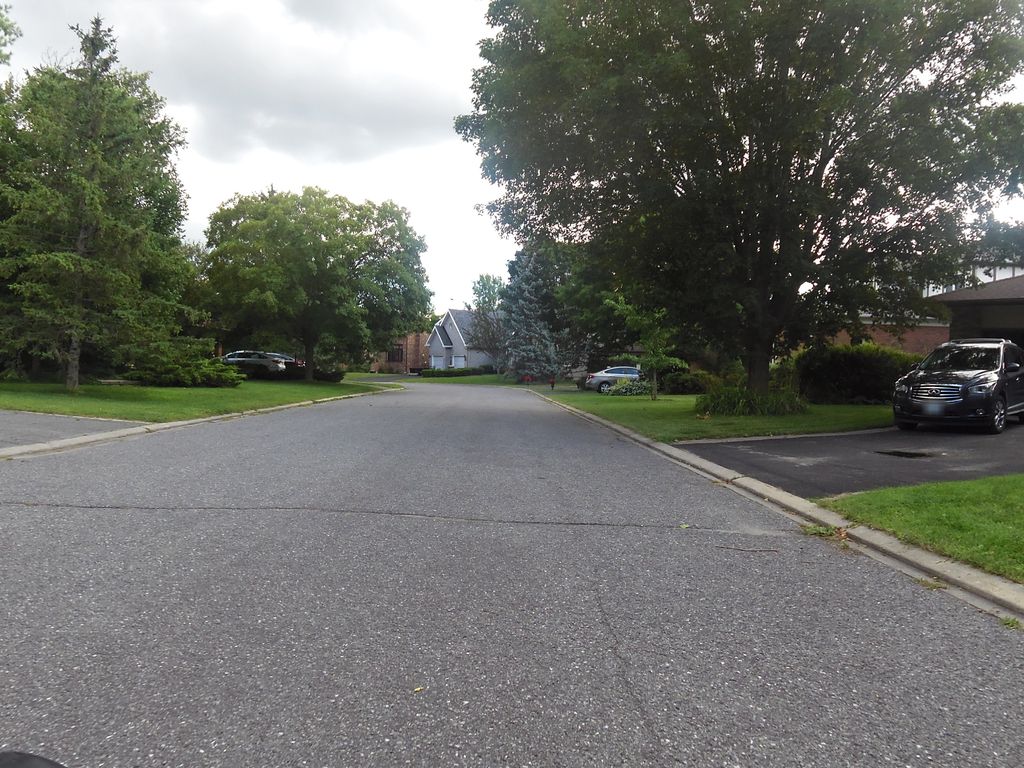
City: ottawa-gatineau